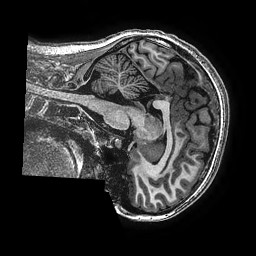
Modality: T1w
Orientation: sagittal
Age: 15
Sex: female
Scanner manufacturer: ge
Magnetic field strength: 3 T
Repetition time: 0.00766 s
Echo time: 0.003476 s